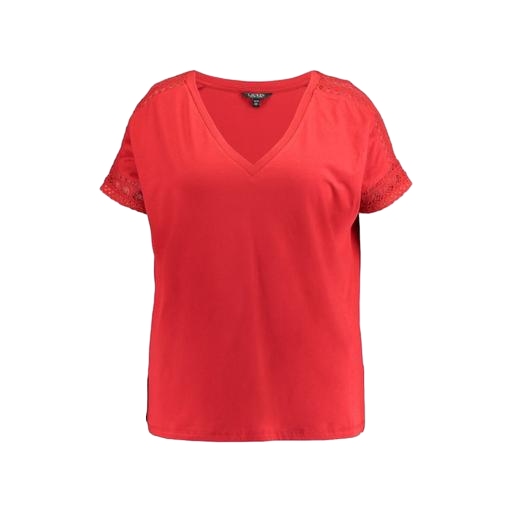
red plus size printed t-shirt only macy, red plus size v-neck top only macy, red scuba lace t-shirt, white background